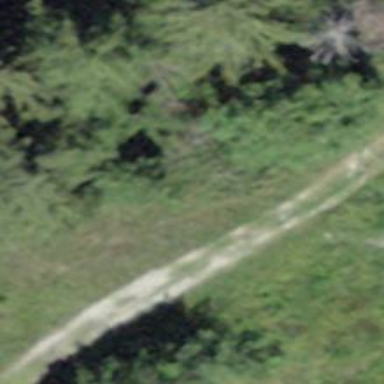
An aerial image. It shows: Path.